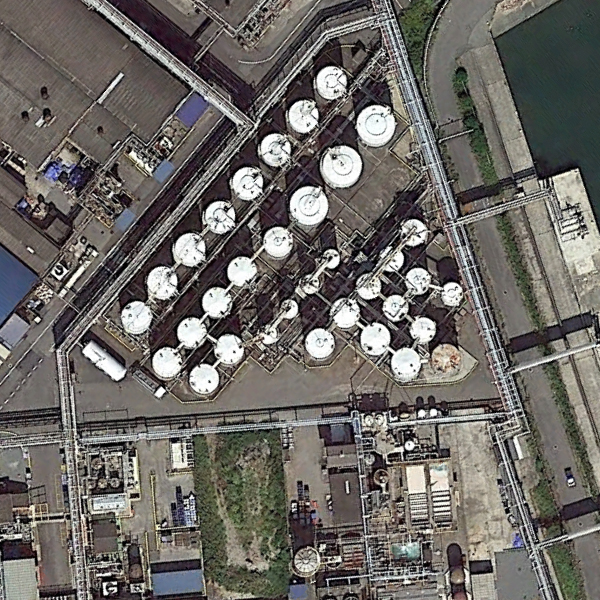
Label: StorageTanks